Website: lowes
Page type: order-returns
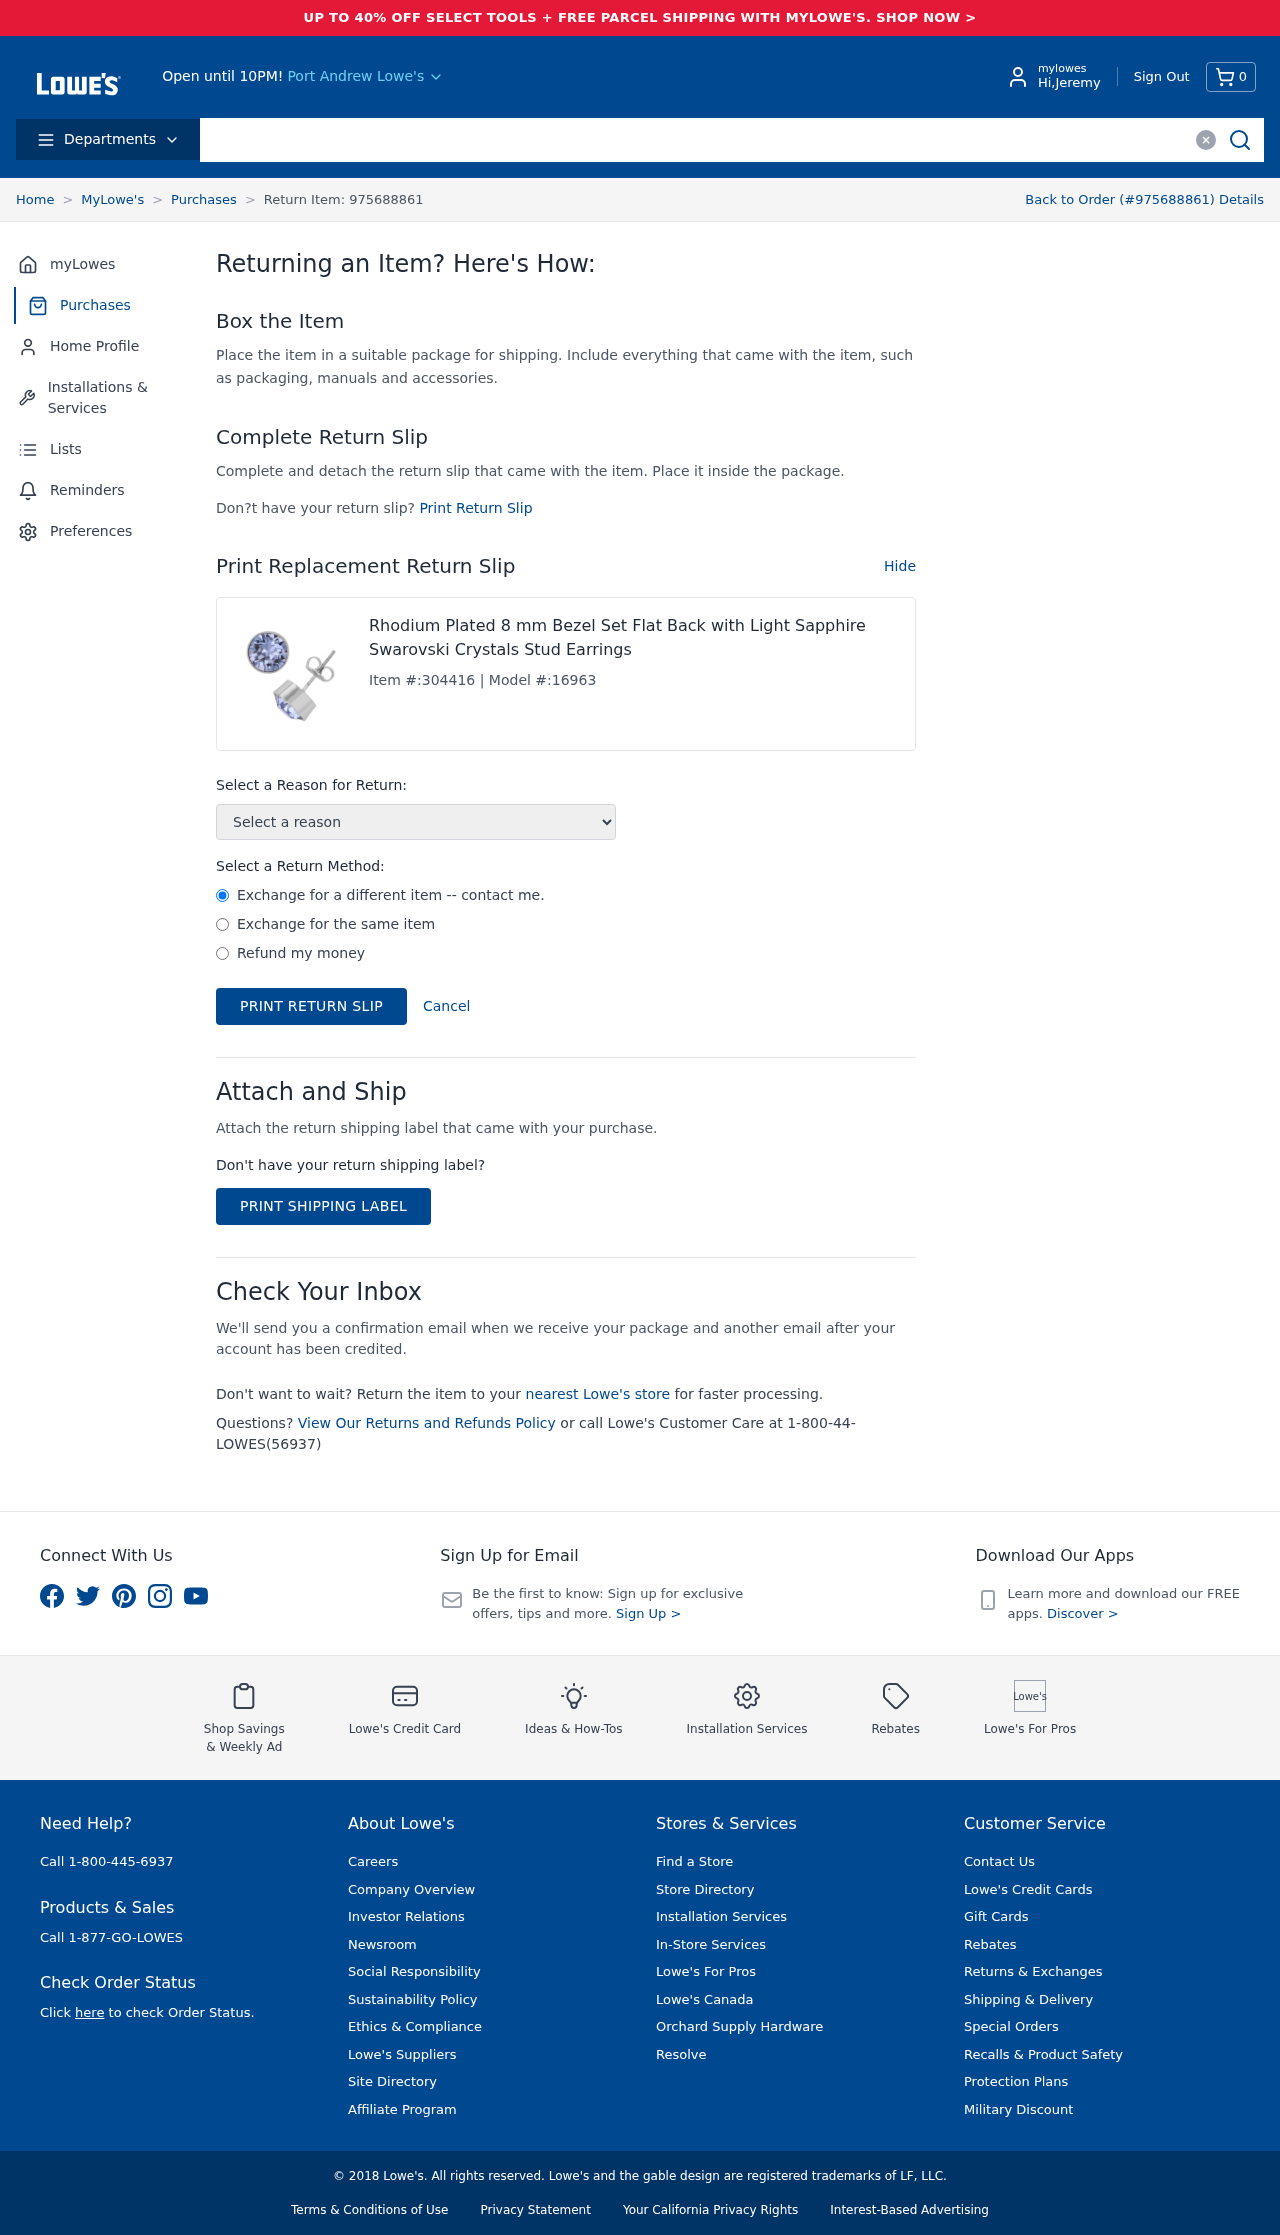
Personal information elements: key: PII_CITY
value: Port Andrew Lowe's
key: PII_FIRSTNAME
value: Jeremy
Product elements: key: PRODUCT1_NAME
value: Rhodium Plated 8 mm Bezel Set Flat Back with Light Sapphire Swarovski Crystals Stud Earrings
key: PRODUCT1_ITEM_NUMBER
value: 304416
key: PRODUCT1_MODEL_NUMBER
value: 16963
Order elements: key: ORDER_NUM_ITEMS
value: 0
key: ORDER_ID
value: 975688861
Other elements: key: RETURN_ITEM_ID
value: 975688861
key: RETURN_METHOD
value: Exchange for a different item -- contact me.
Exchange for the same item
Refund my money